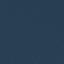
Land use / land cover class: SeaLake